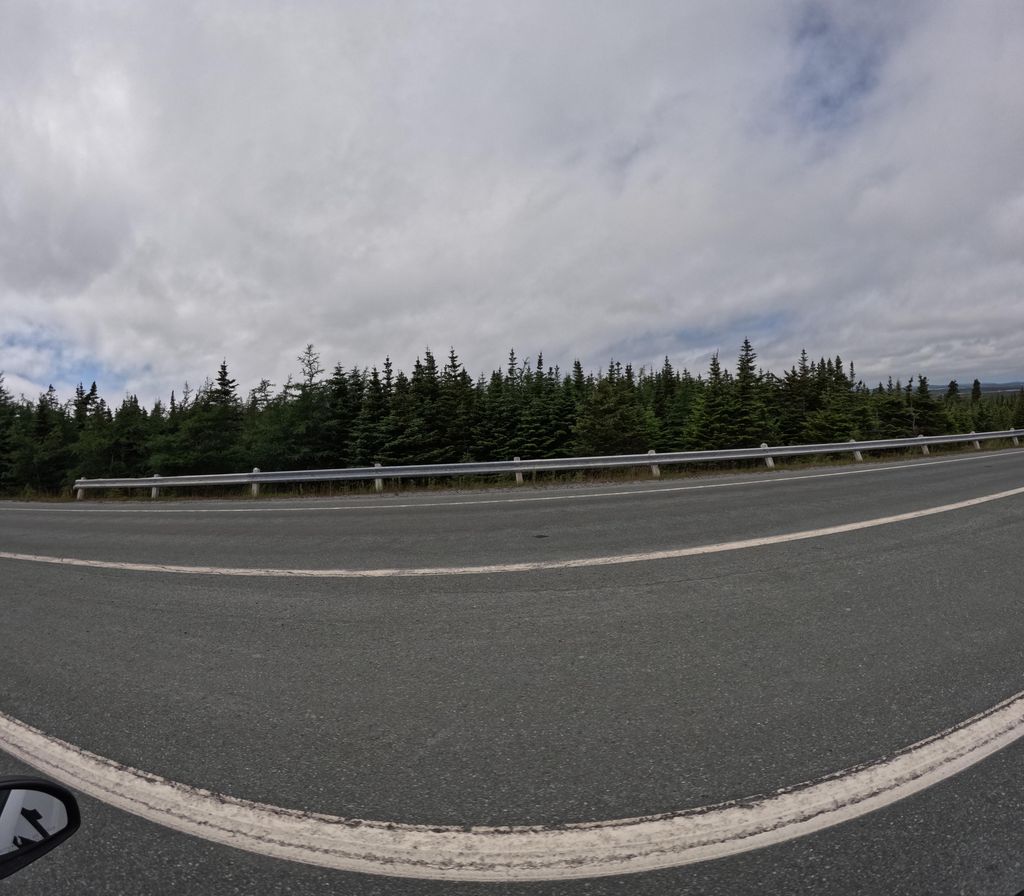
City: st_johns